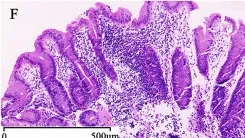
Diagnostic Evidence of Thymoma with Autoimmune Enteropathy and Myocarditis. The enteroscopy. Showed the sigmoid colonic mucosa was markedly thinner than normal.
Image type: pathology (h&e)